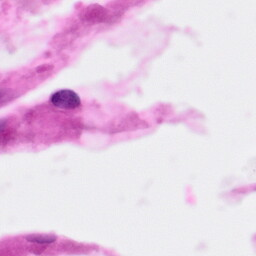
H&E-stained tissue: Pancreatic